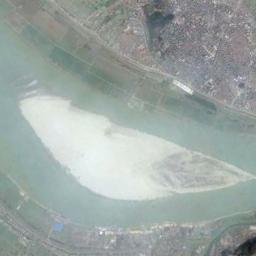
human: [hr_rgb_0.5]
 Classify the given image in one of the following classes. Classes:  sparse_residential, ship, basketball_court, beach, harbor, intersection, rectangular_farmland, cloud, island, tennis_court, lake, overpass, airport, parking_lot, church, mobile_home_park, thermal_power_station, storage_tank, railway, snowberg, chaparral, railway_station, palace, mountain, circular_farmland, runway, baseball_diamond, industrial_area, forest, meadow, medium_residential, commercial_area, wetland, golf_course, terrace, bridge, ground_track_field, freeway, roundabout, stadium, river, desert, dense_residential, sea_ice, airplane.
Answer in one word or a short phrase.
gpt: island